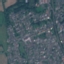
Land use / land cover: Residential